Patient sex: M
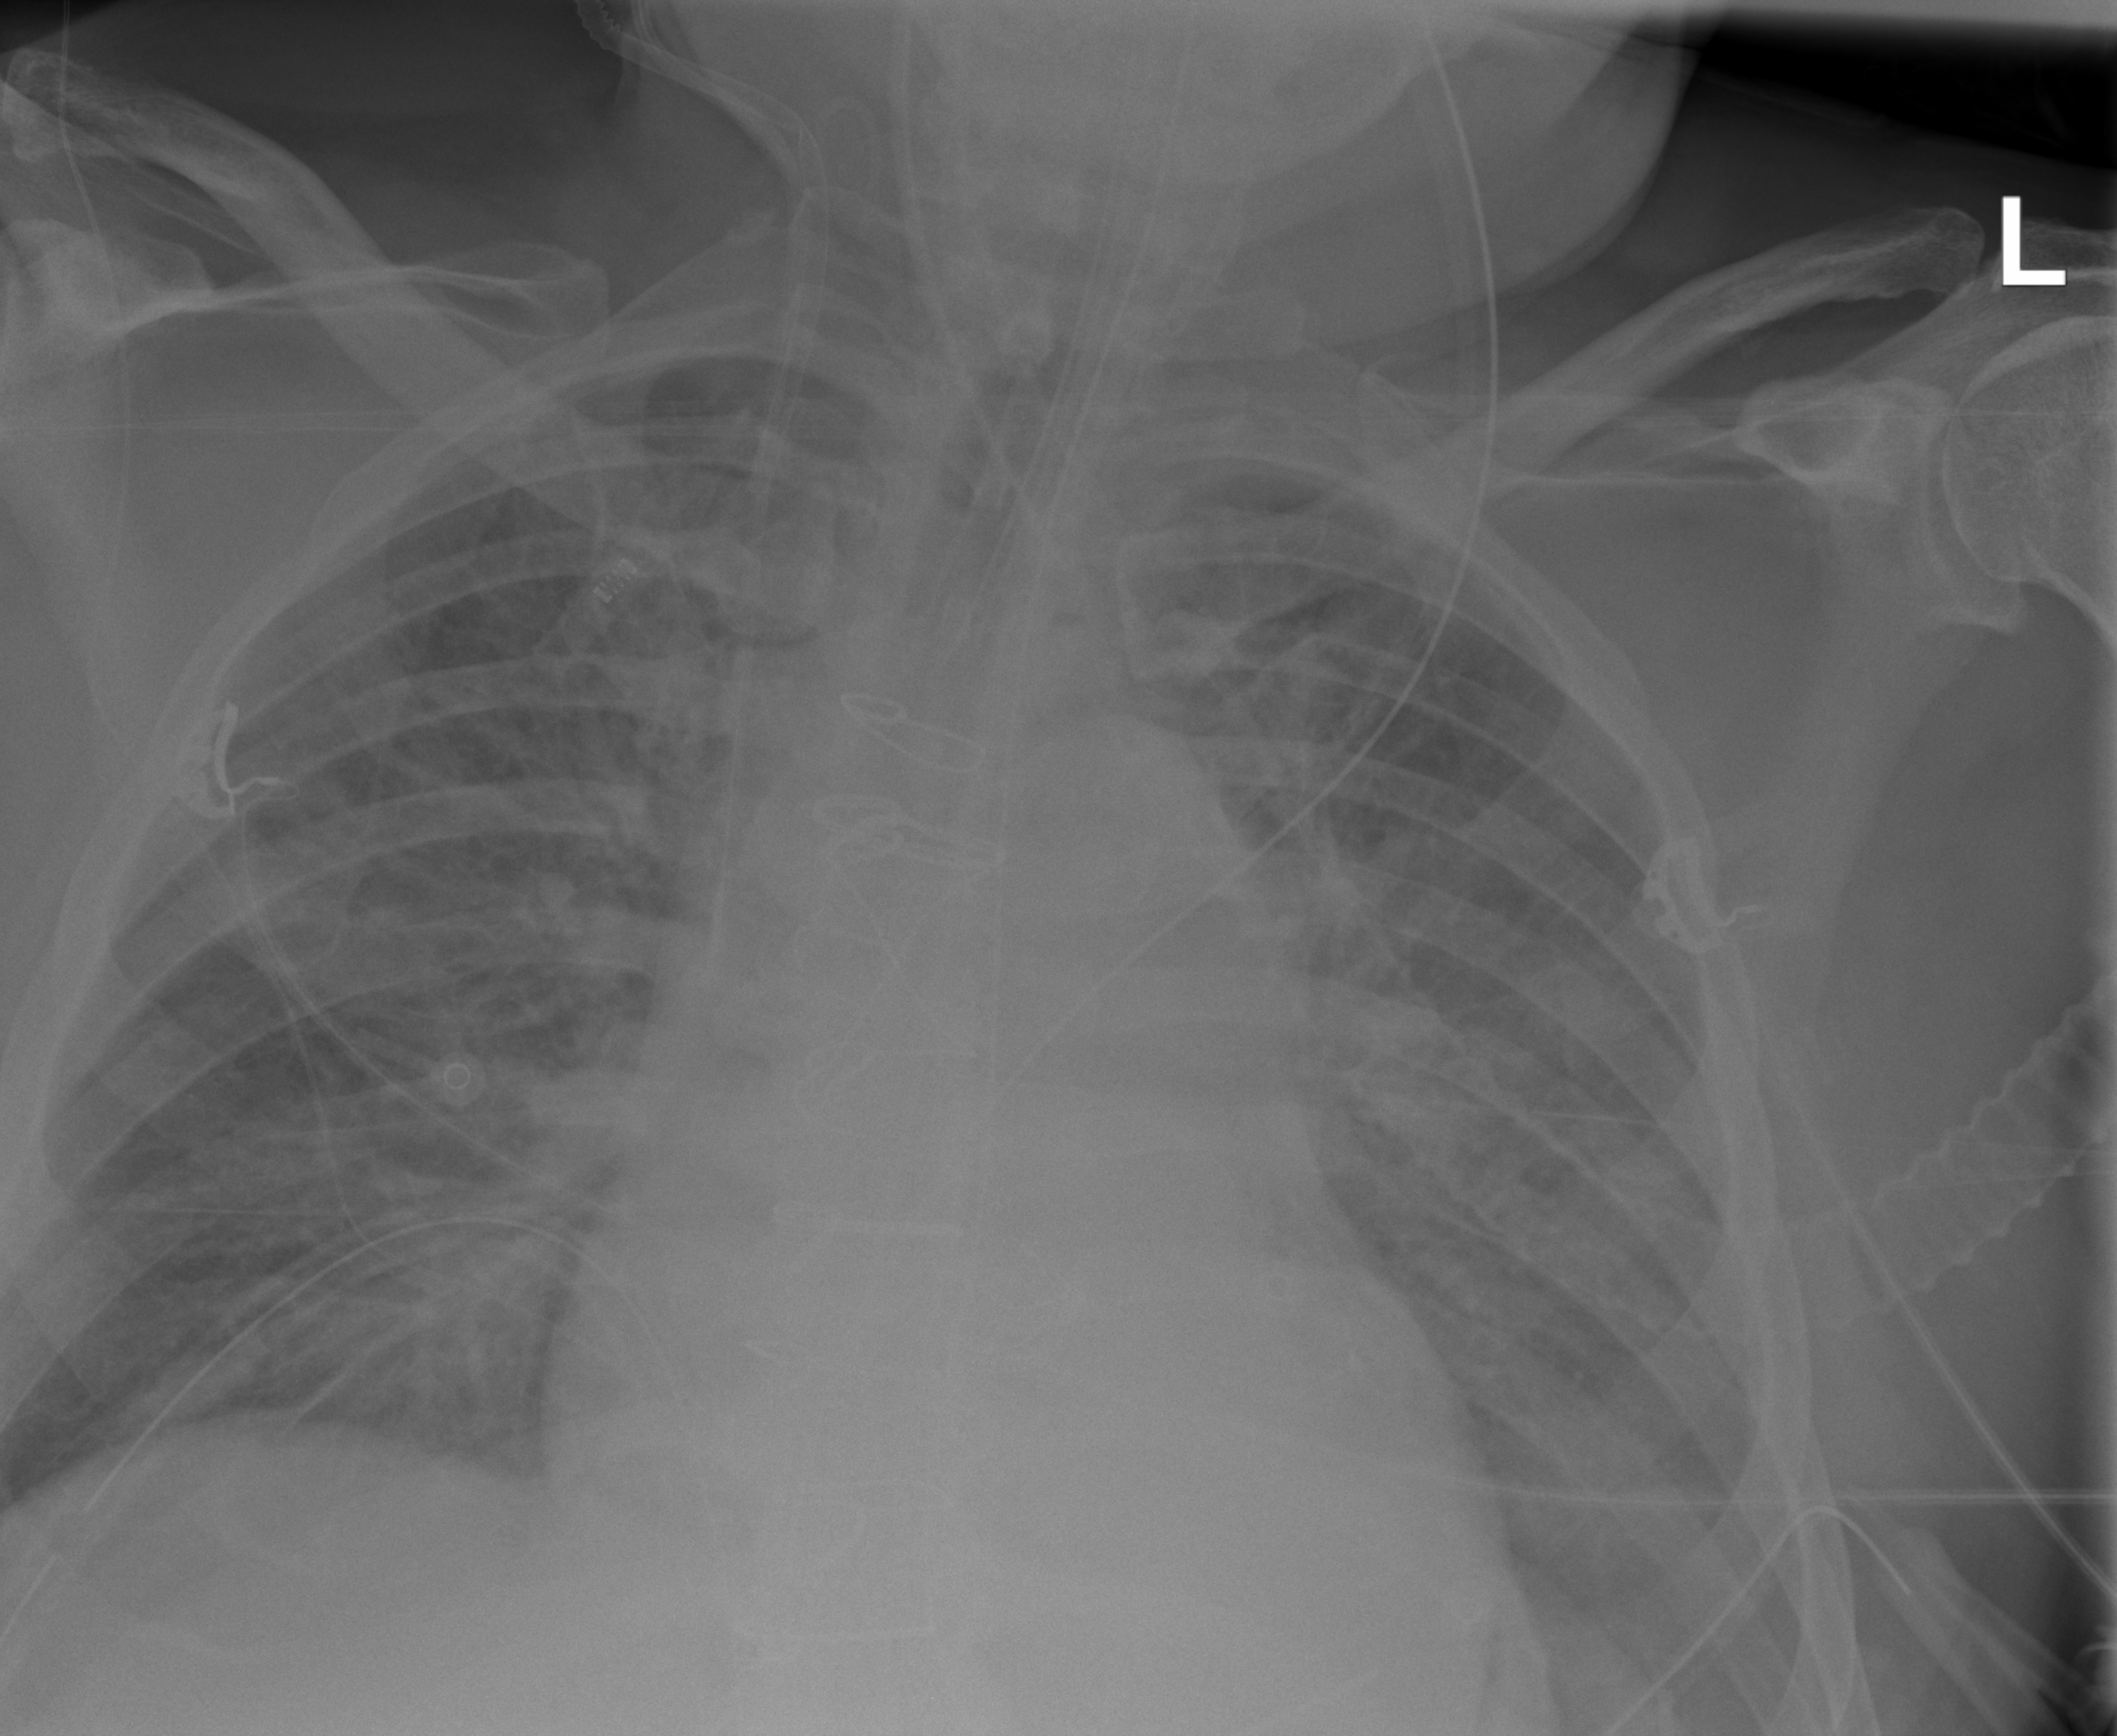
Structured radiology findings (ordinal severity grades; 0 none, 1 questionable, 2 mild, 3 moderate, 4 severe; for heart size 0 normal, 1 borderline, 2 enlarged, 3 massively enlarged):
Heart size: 1
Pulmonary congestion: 2
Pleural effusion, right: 0
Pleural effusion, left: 0
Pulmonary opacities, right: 1
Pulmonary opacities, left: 1
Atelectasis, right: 2
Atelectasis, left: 2